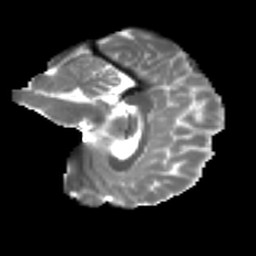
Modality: T2w
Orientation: sagittal
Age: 22
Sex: female
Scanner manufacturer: ge
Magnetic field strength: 3 T
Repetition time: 7.8 s
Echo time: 0.0606 s